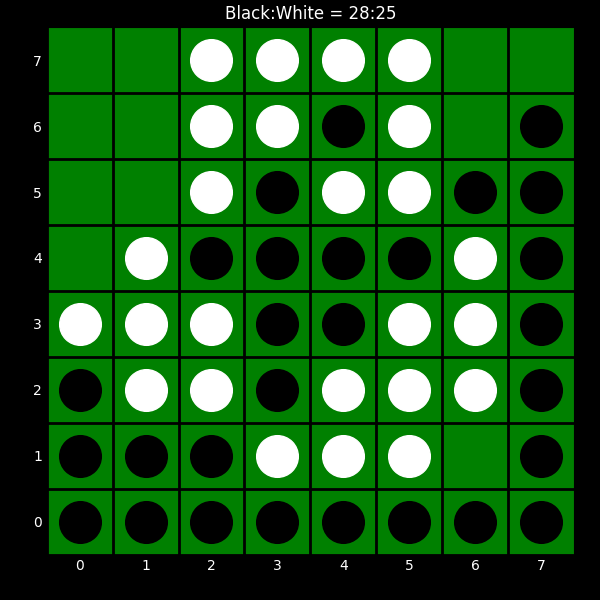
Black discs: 28
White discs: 25